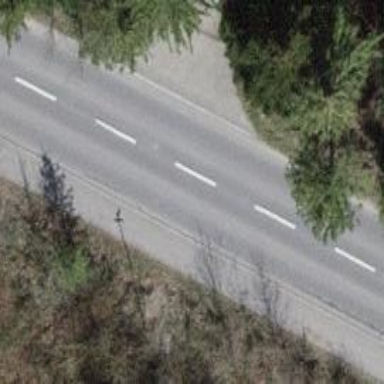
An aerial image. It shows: Unmarked crossing on footway.